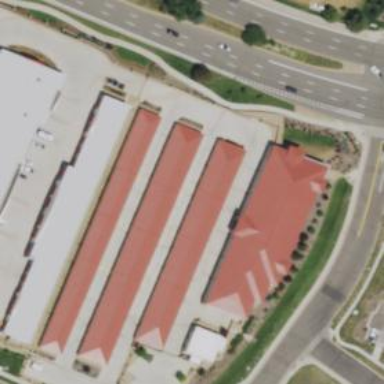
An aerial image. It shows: Storage rental shop located in building.